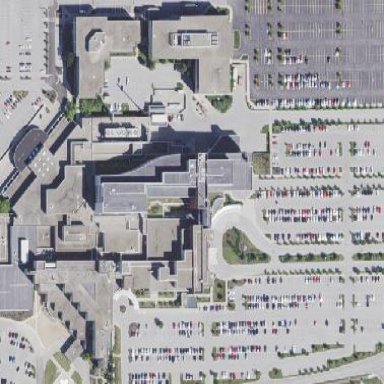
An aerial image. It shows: Healthcare facility identified as hospital.